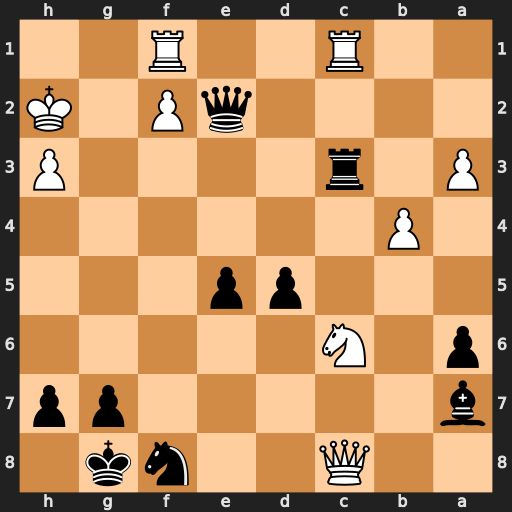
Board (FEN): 2Q2nk1/b5pp/p1N5/3pp3/1P6/P1r4P/4qP1K/2R2R2
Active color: b
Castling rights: -
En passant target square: -
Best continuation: Rxc1 Ne7+ Kf7 Rxc1 Qxf2+